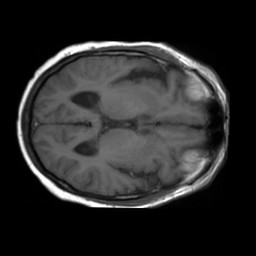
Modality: T1w
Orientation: axial
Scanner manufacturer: philips
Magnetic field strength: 1.5 T
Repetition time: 0.45 s
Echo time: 0.015 s